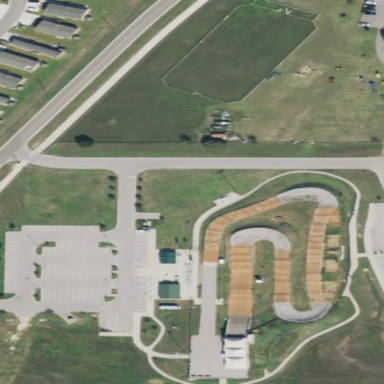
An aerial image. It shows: BMX track for leisure land activities.